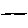
Label: line